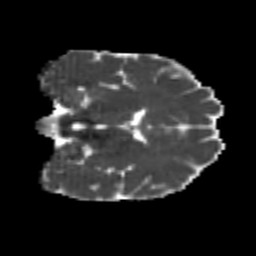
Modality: MD
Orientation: coronal
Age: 23
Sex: male
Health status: healthy
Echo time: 0.074 s